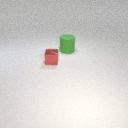
small red metal cube in front of large green rubber cylinder